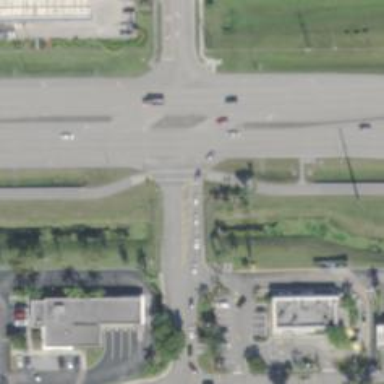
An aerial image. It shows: Uncontrolled crossing at the intersection of cycleway and road.